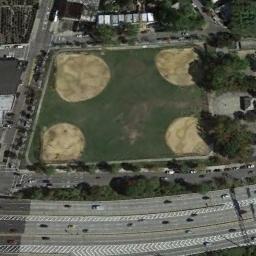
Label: baseball_diamond